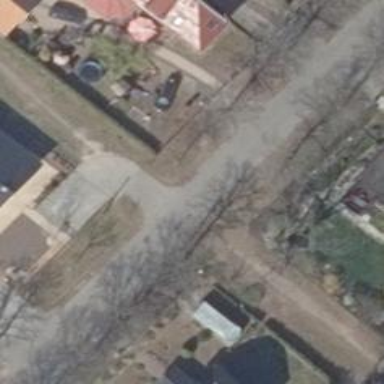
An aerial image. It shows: Dirt footway.